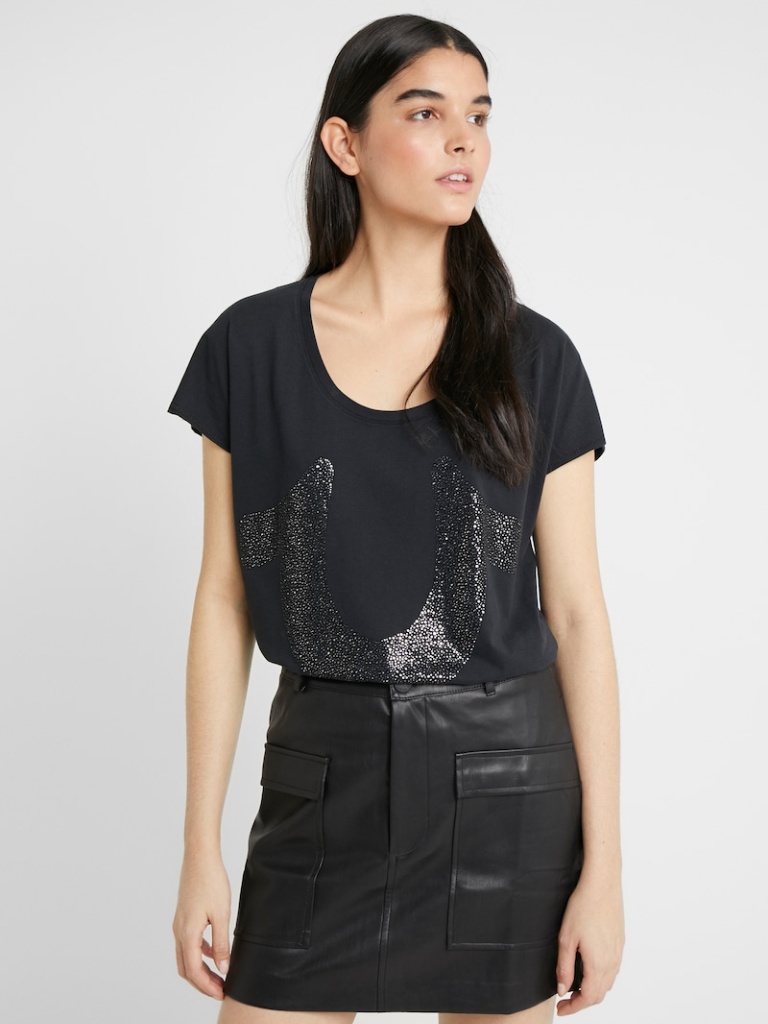
cotton relaxed short sleeve hip length French Tucked crew t-shirt